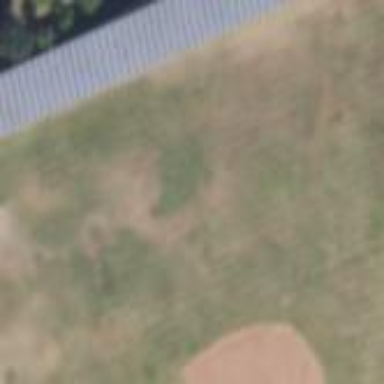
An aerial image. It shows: Soccer pitch with grass surface for leisure land.